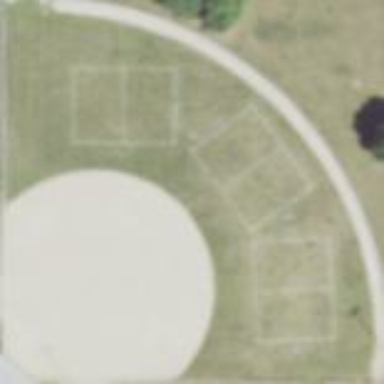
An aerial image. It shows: Baseball pitch for leisure land.